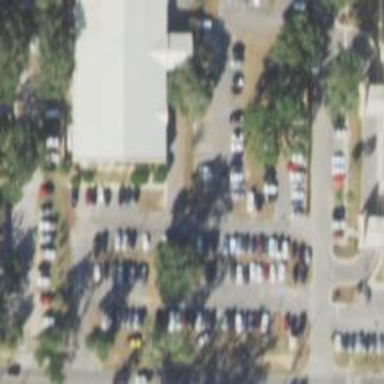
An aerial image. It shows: Parking space.